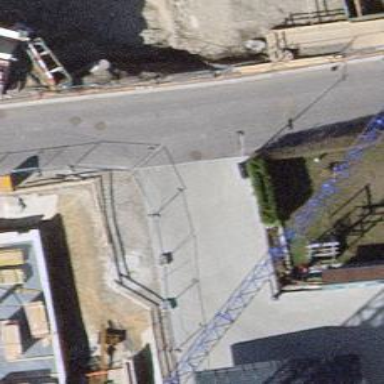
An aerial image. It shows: Hedge barrier.